Interaction volume radius: 10 \u00c5
Interaction volume height: 15 \u00c5
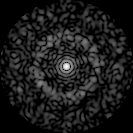
Disorder parameter: 0.8553